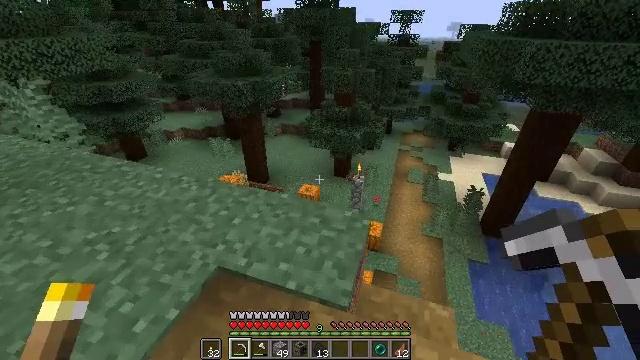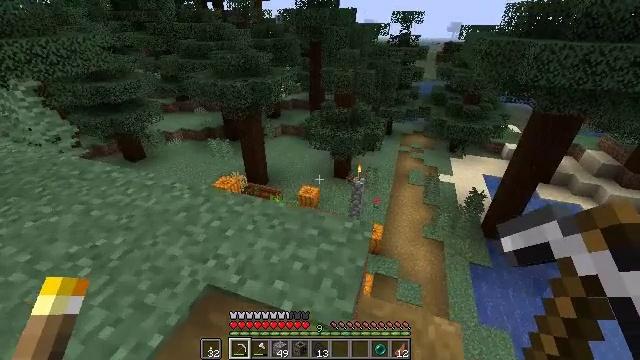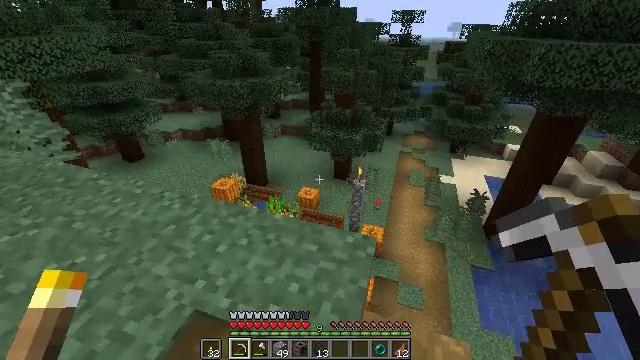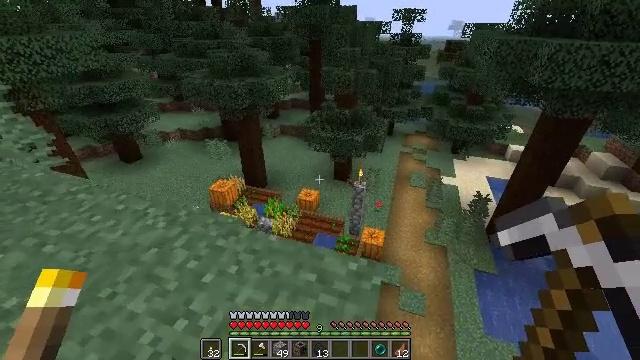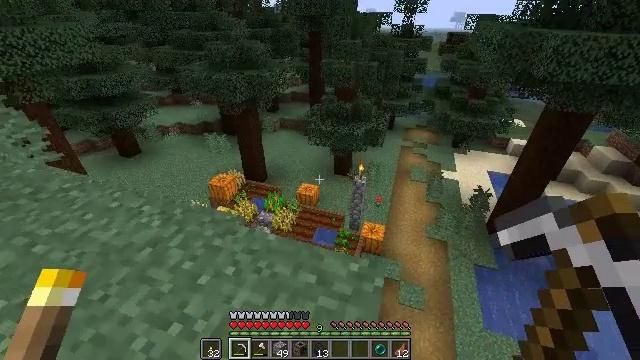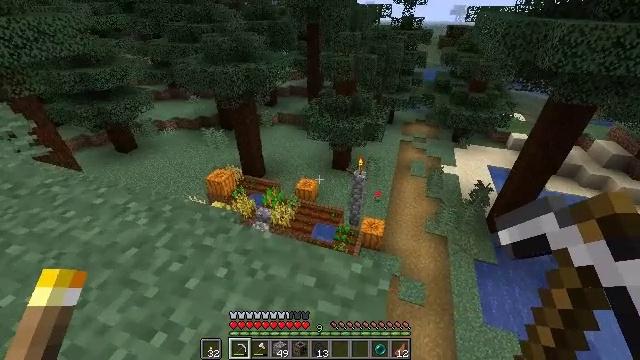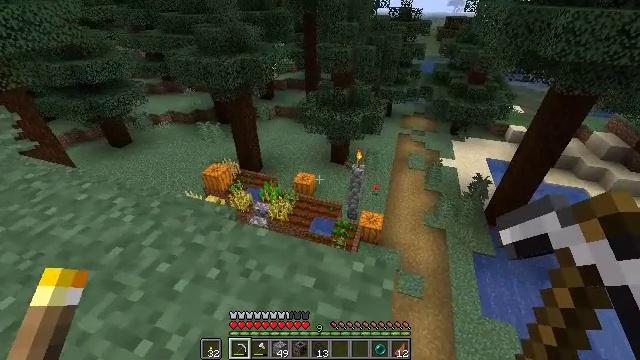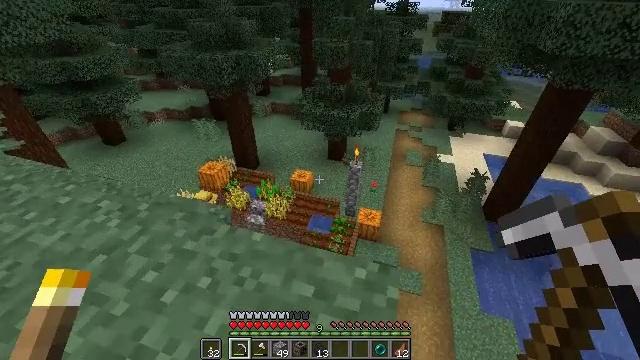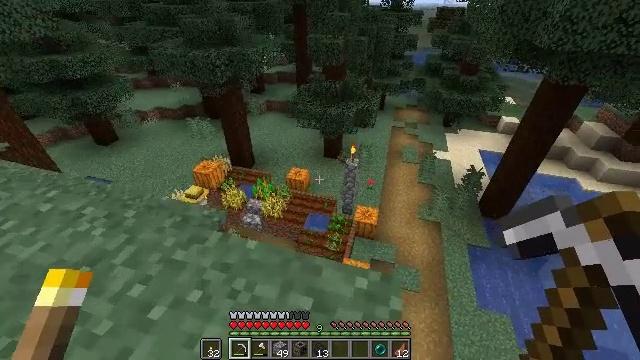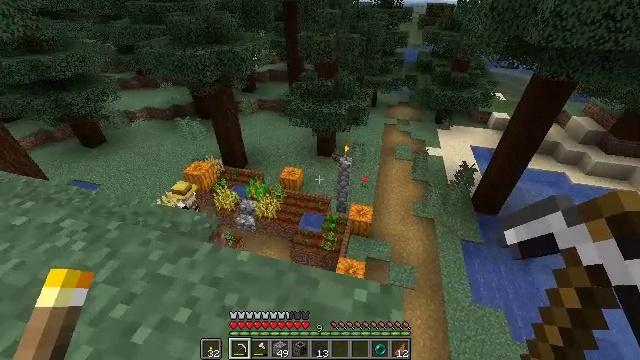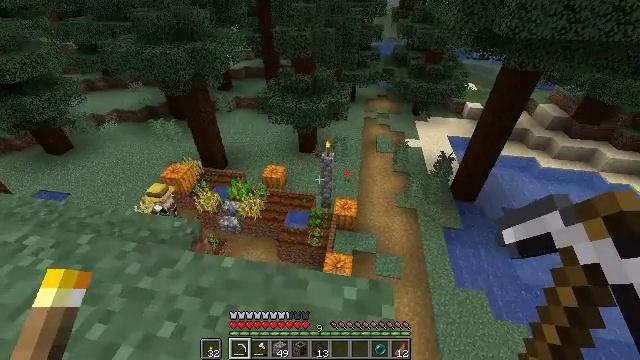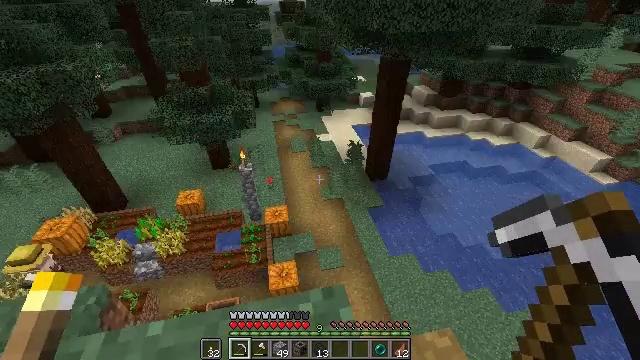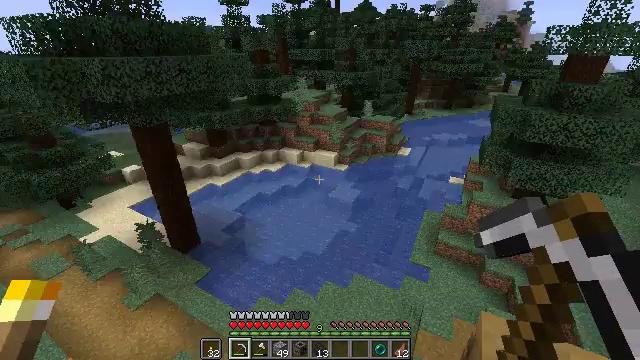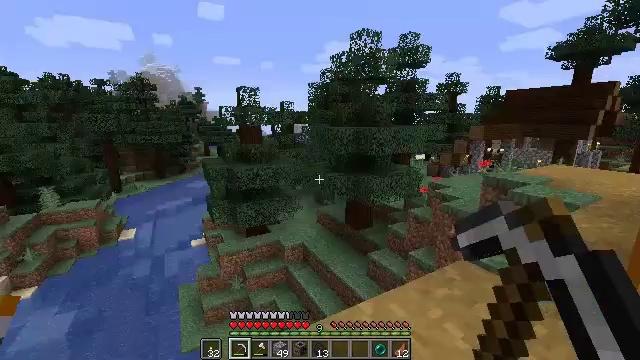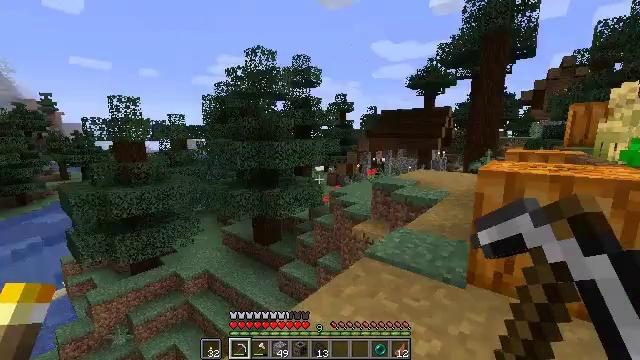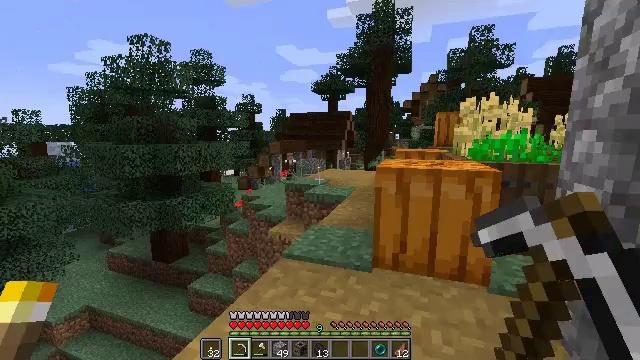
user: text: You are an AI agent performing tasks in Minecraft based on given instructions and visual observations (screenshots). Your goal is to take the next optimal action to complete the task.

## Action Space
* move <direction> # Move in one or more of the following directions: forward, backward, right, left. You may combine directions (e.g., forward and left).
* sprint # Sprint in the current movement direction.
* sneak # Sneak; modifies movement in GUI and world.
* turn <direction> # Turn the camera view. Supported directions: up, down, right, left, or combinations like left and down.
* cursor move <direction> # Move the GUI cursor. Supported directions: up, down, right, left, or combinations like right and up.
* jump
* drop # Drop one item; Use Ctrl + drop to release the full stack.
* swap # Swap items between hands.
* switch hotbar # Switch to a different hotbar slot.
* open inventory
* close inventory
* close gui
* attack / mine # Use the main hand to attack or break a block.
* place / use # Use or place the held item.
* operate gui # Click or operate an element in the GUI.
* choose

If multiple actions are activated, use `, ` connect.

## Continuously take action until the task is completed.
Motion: motion action
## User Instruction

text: Destroy the spruce leaves to get sticks and saplings.
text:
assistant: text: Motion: move forward
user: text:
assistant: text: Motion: move forward
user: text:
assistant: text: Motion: move forward, sneak
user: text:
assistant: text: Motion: move forward, sneak, turn down
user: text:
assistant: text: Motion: move forward, sneak, turn down
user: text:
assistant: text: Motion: move forward, sneak, turn down
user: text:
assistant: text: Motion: move forward, sneak
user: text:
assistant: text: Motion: move forward, sneak, turn right
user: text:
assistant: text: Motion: move forward, sneak, turn right
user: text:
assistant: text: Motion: move forward, sneak, turn right
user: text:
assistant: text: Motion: move forward, sneak, turn right
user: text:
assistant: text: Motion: sneak, turn right and up
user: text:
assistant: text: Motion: sneak, turn right and up
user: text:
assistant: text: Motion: sneak, turn right and up
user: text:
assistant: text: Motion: sneak, turn right
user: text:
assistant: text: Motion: sneak, turn right
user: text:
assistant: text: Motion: sneak
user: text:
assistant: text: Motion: move forward
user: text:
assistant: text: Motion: move forward
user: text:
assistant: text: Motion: move forward
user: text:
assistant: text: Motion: move forward, sprint
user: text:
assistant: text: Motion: move forward, sprint
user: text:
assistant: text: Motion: move forward, sprint, turn left
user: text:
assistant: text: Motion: move forward, sprint, turn left
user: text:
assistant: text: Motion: move forward, sprint, turn left
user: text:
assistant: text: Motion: move forward, sprint
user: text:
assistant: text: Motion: move forward and move left, sprint, turn down
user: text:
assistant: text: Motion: move forward and move left, sprint, turn right and down
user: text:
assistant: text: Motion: move forward and move left, sprint, turn right and down
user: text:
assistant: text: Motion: move forward and move left, sprint, turn right and down